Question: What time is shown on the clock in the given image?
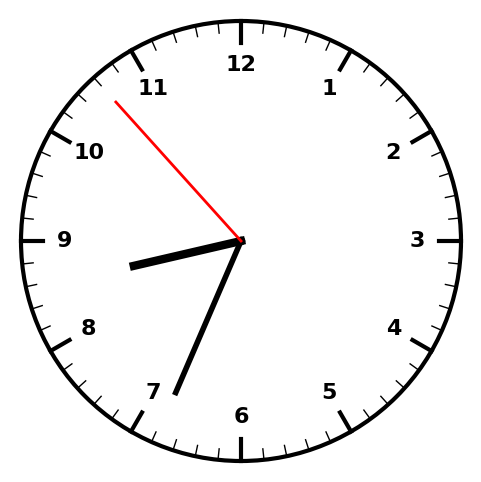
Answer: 08:33:53